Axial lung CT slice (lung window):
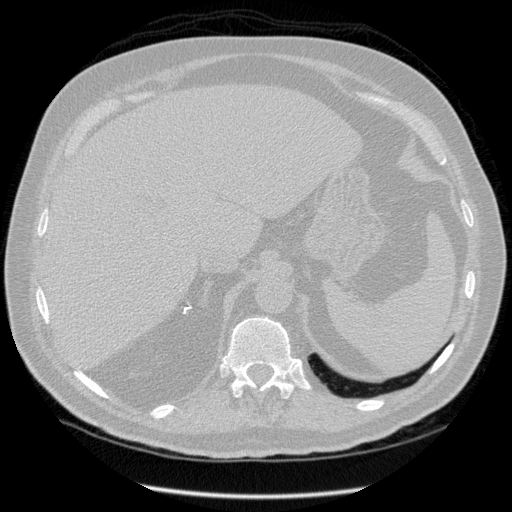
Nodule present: no